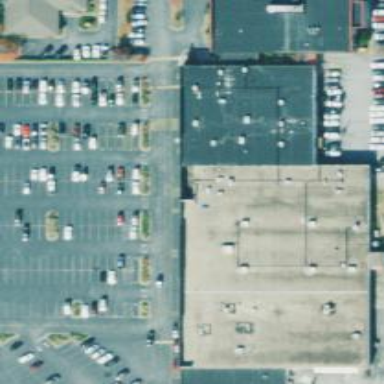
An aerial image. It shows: Retail building.